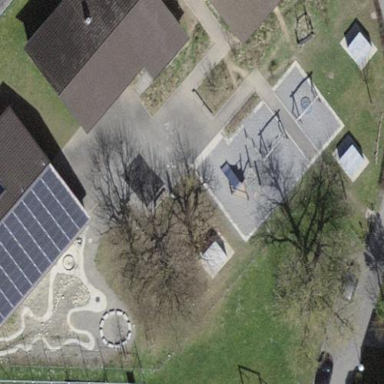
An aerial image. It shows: Playground area for leisure activities on the land.